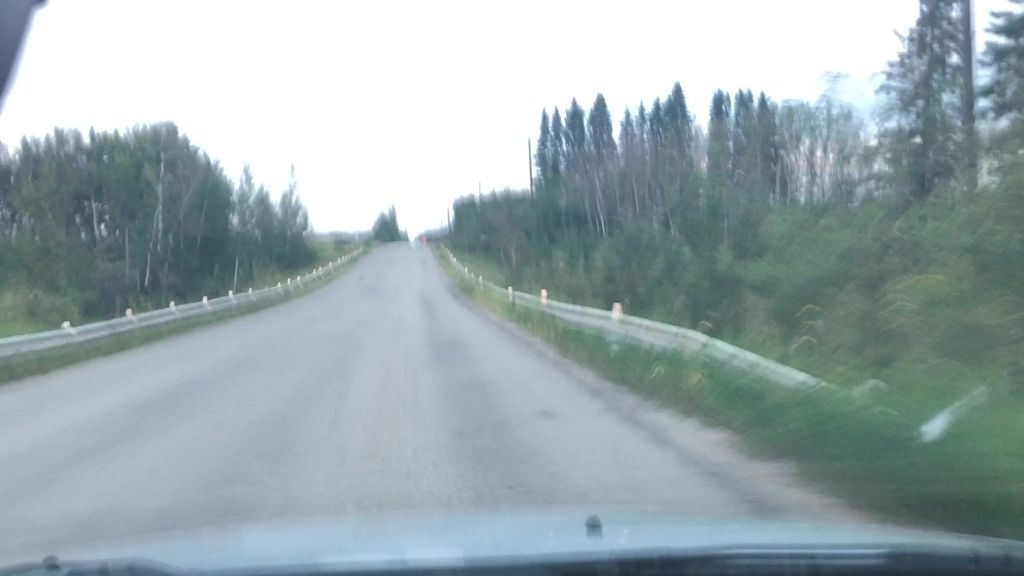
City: edmonton